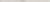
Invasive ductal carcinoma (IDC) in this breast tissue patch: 0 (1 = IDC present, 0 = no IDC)